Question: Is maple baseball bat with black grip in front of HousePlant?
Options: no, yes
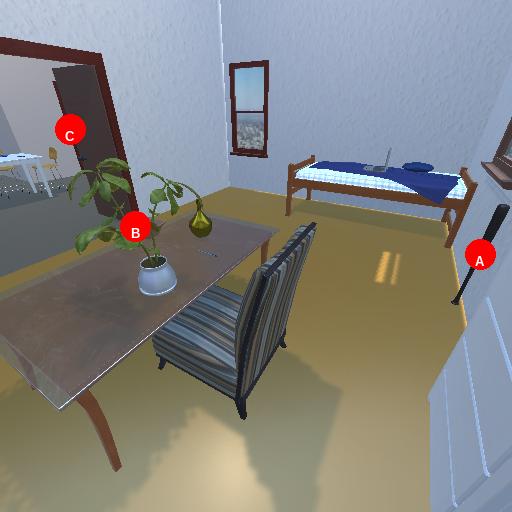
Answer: no